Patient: sex M, age 26
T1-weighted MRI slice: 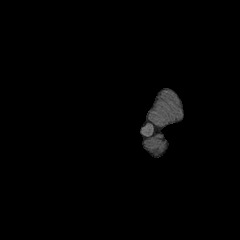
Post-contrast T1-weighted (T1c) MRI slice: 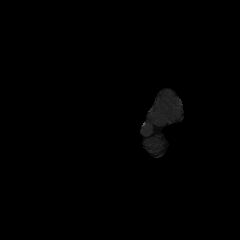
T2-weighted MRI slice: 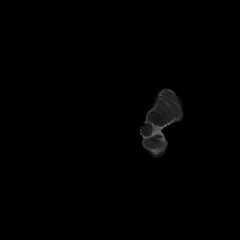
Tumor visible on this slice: no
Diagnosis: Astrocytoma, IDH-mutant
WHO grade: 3